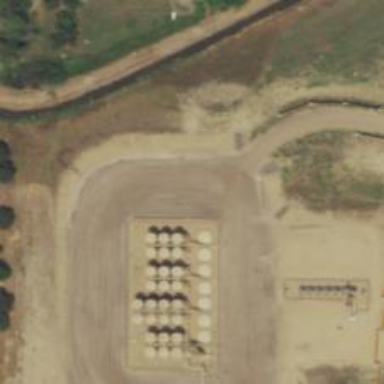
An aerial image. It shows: Storage tank that is man-made.